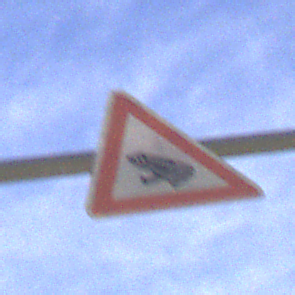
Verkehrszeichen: AmphibienwanderungRechts
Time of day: MorningAfternoon
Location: Outdoor (RoadRail)
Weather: PartlyCloudy
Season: NotSpecified
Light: Natural